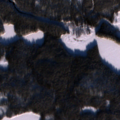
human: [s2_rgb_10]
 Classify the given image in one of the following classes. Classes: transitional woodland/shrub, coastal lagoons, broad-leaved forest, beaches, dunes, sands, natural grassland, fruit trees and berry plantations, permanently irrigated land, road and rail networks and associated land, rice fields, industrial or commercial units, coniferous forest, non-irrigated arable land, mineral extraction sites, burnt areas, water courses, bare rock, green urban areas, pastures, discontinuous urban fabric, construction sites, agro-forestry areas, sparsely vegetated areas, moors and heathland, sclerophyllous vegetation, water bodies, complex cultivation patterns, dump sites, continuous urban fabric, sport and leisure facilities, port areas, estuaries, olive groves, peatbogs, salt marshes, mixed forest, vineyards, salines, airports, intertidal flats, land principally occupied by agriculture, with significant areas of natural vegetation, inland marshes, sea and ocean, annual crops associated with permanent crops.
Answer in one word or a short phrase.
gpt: coniferous forest, water bodies